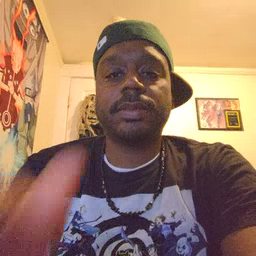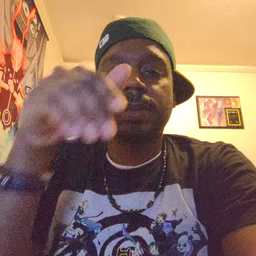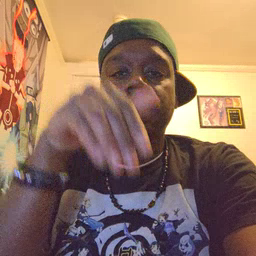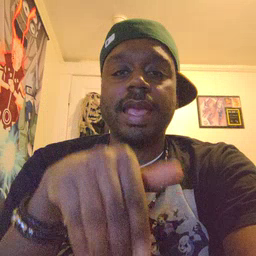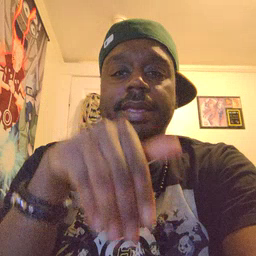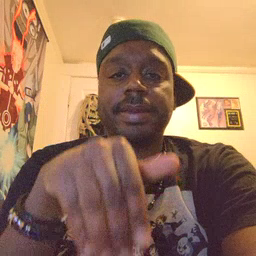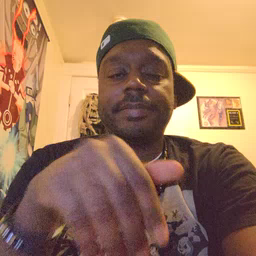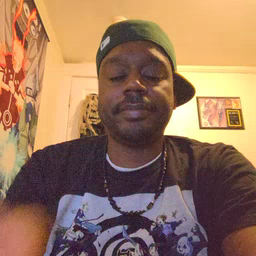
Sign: night